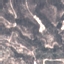
Land use / land cover class: HerbaceousVegetation